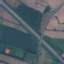
Label: Highway